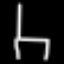
Label: chair